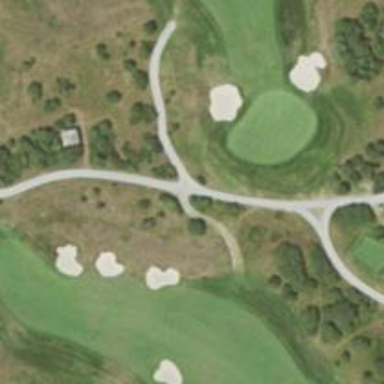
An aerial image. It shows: Pathway for golfing.